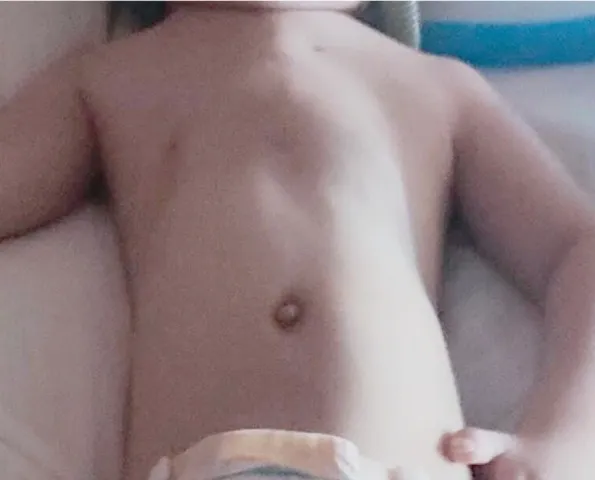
The thorax of the baby 2 years after surgery.
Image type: medical_photograph (skin_photograph)